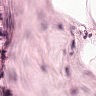
Metastatic tissue present: no